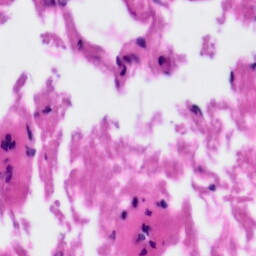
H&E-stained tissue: Tonsil